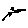
Label: star